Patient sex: M
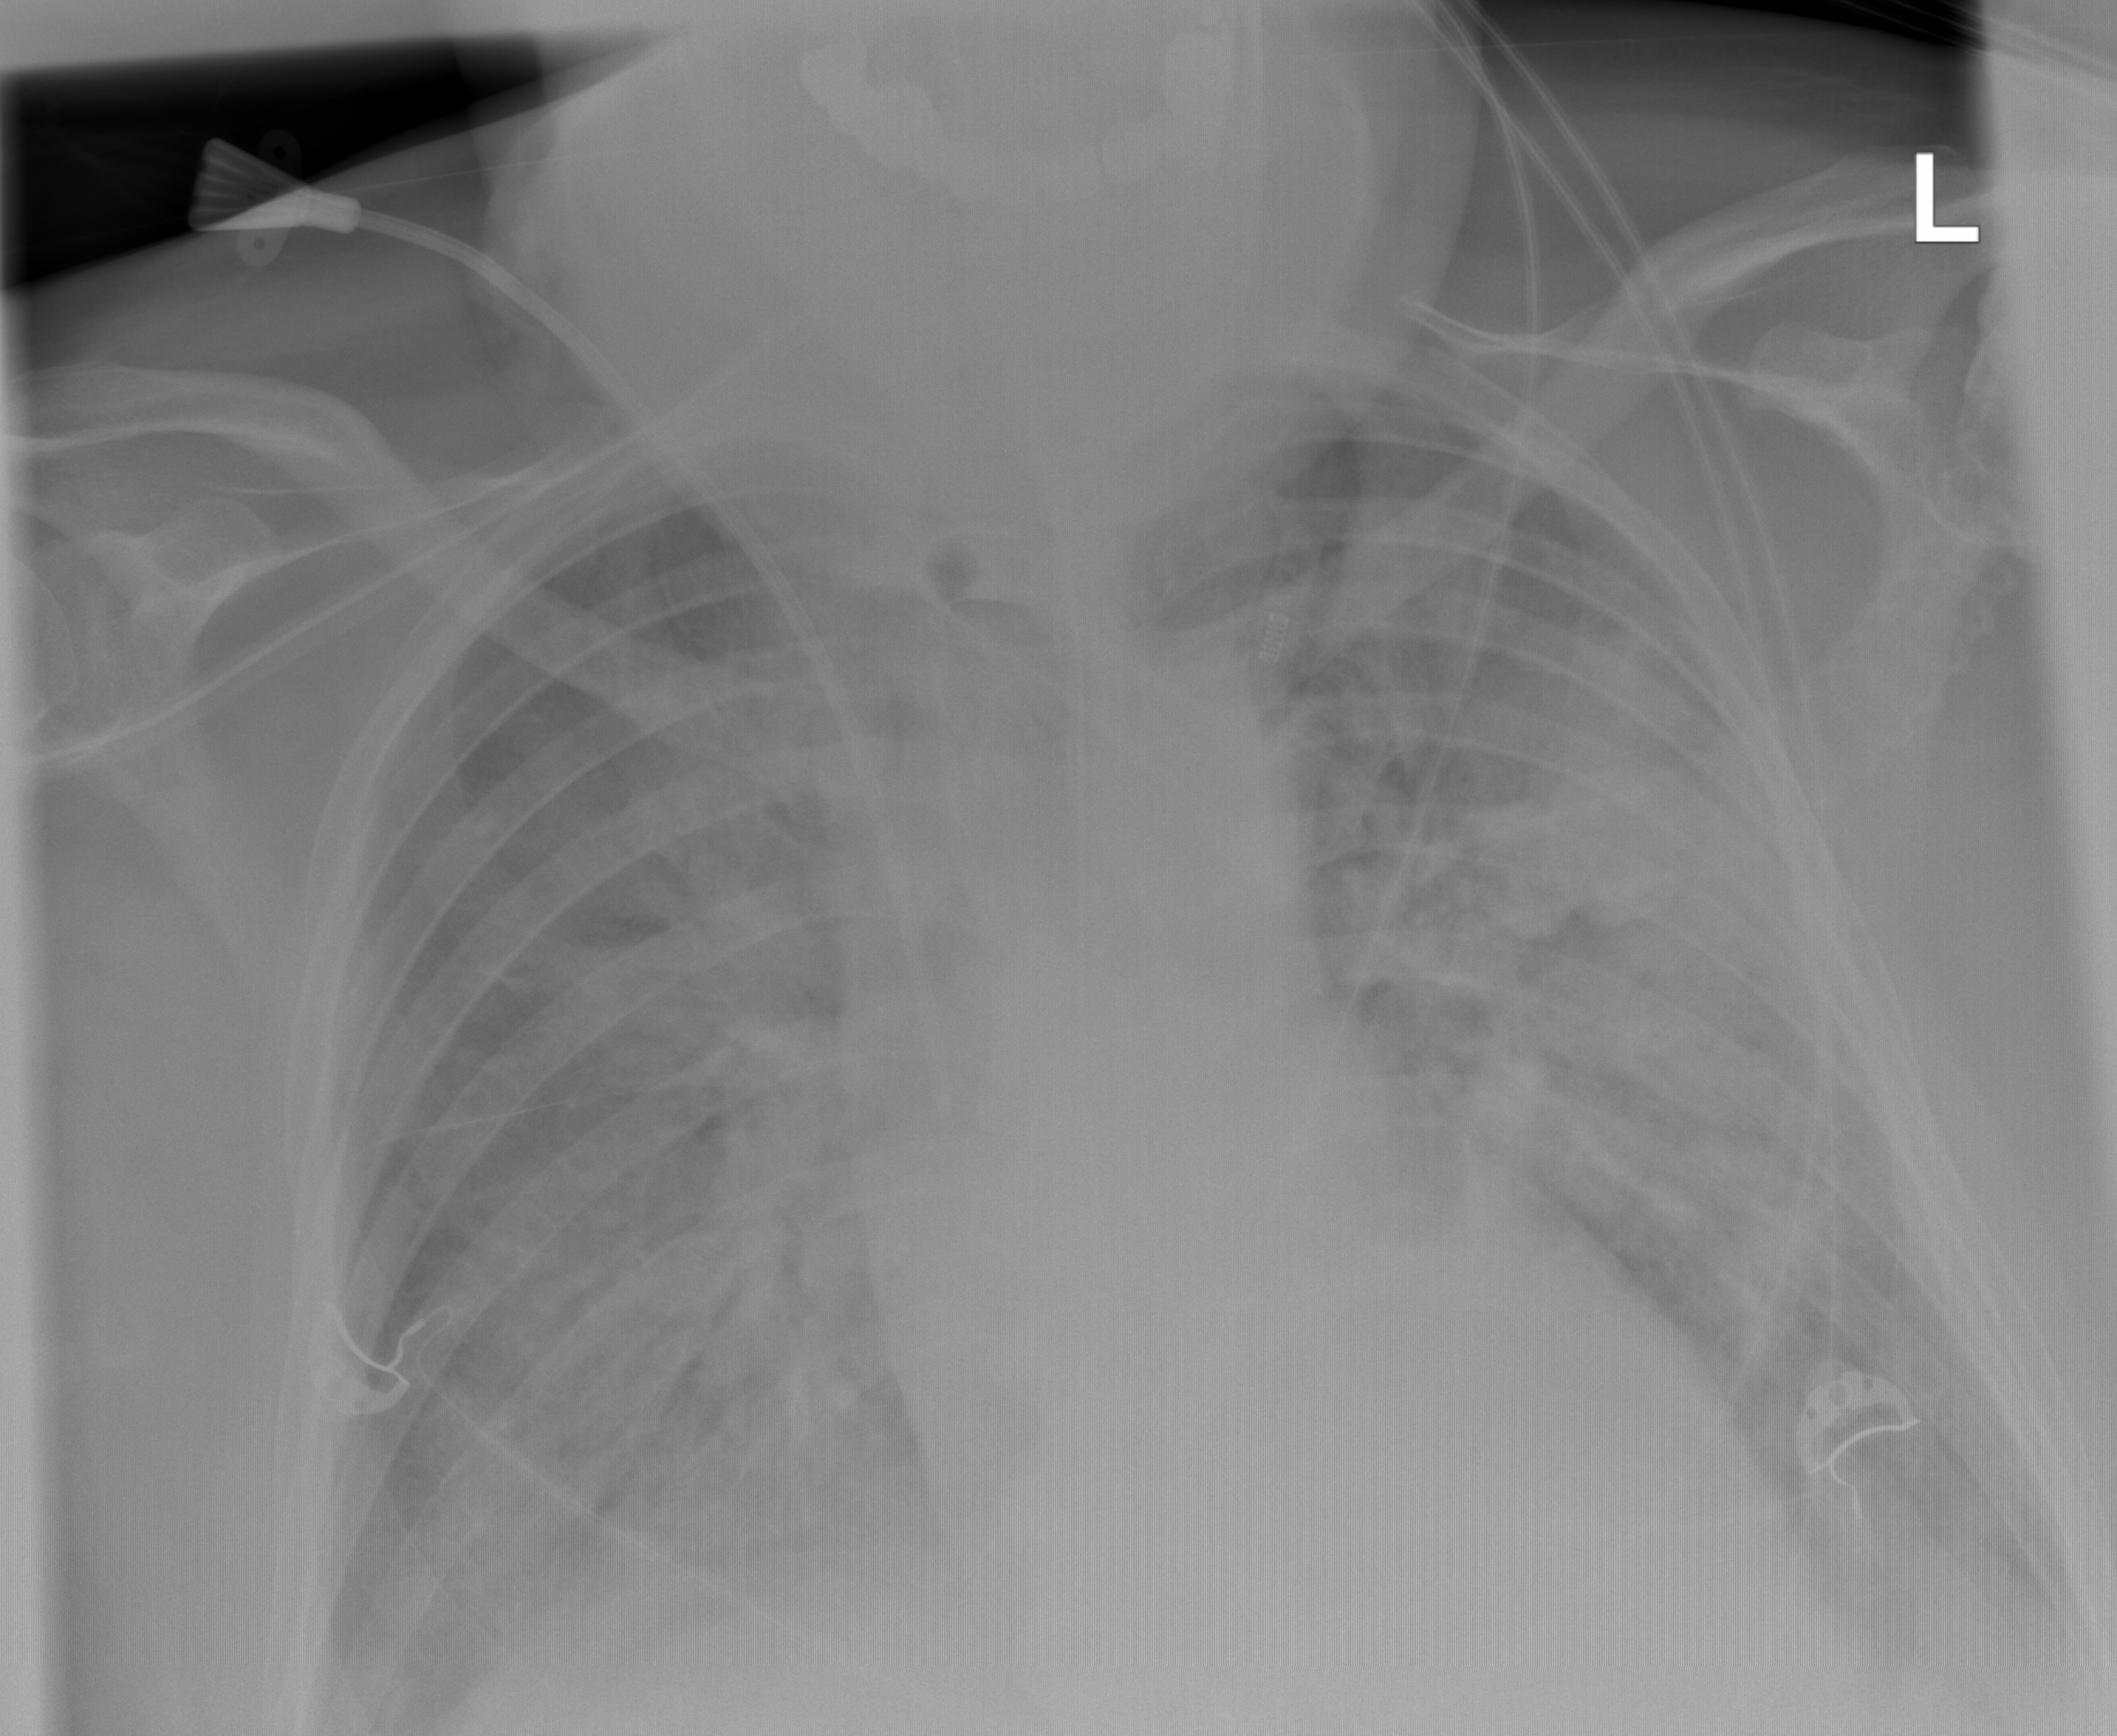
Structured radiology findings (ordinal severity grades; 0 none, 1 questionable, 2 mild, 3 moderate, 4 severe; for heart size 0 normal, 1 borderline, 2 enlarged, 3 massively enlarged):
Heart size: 2
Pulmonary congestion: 3
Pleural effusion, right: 2
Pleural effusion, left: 2
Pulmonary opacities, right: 3
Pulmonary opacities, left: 3
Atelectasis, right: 0
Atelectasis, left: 0